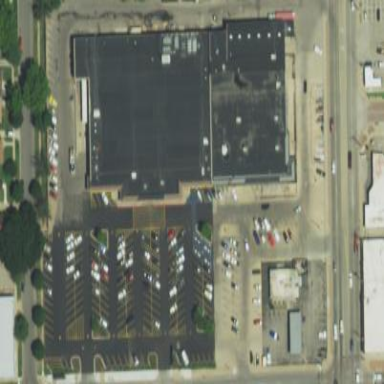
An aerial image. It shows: Supermarket building.